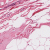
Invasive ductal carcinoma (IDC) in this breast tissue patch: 0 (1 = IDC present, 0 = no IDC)